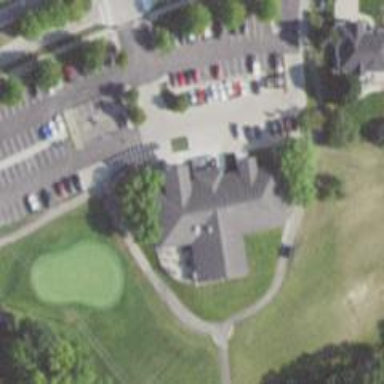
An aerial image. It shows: Service road designated as golf cart path.